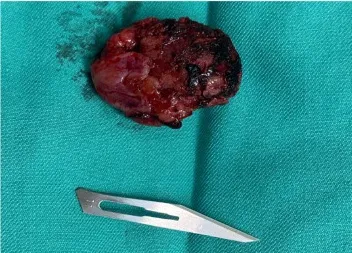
(C) A photograph of the surgically removed tumor during the operation.
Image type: medical_photograph (other_medical_photograph)